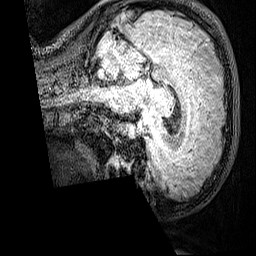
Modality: FLAIR
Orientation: sagittal
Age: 21
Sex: female
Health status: healthy
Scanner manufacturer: siemens
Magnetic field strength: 3 T
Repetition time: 5 s
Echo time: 0.388 s